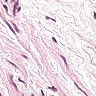
Metastatic tissue present: no